Field crop: tomato
Growth stage: 1
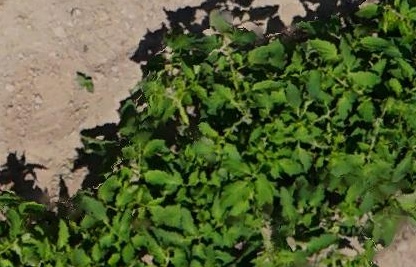
Species: tomato